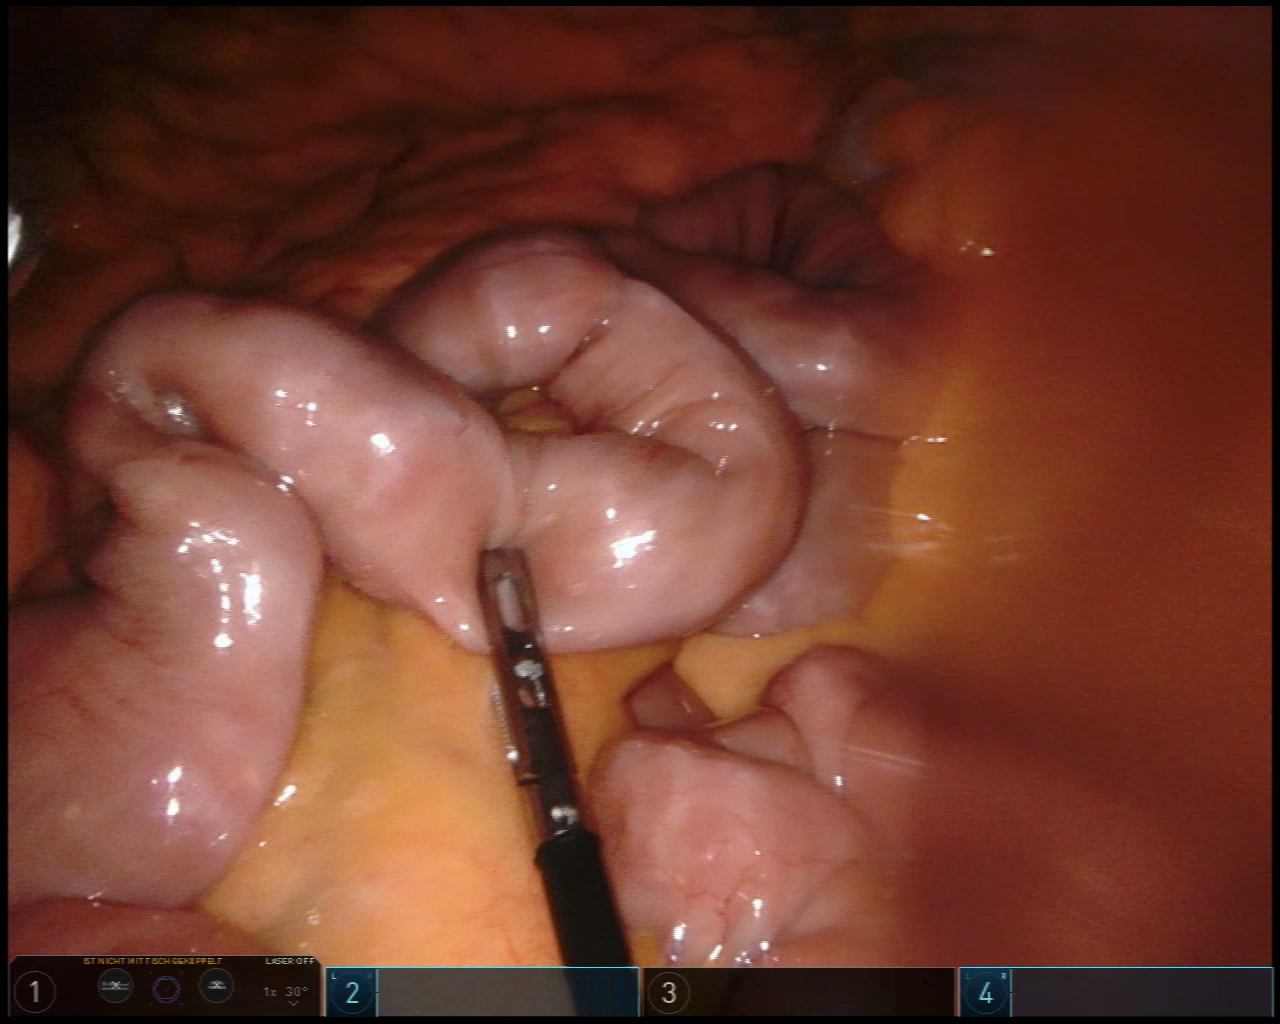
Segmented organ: small_intestine
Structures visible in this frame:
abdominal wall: no
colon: yes
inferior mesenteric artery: no
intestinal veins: no
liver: no
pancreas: no
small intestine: yes
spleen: no
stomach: no
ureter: no
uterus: no
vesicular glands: no